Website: lowes
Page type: address-validator
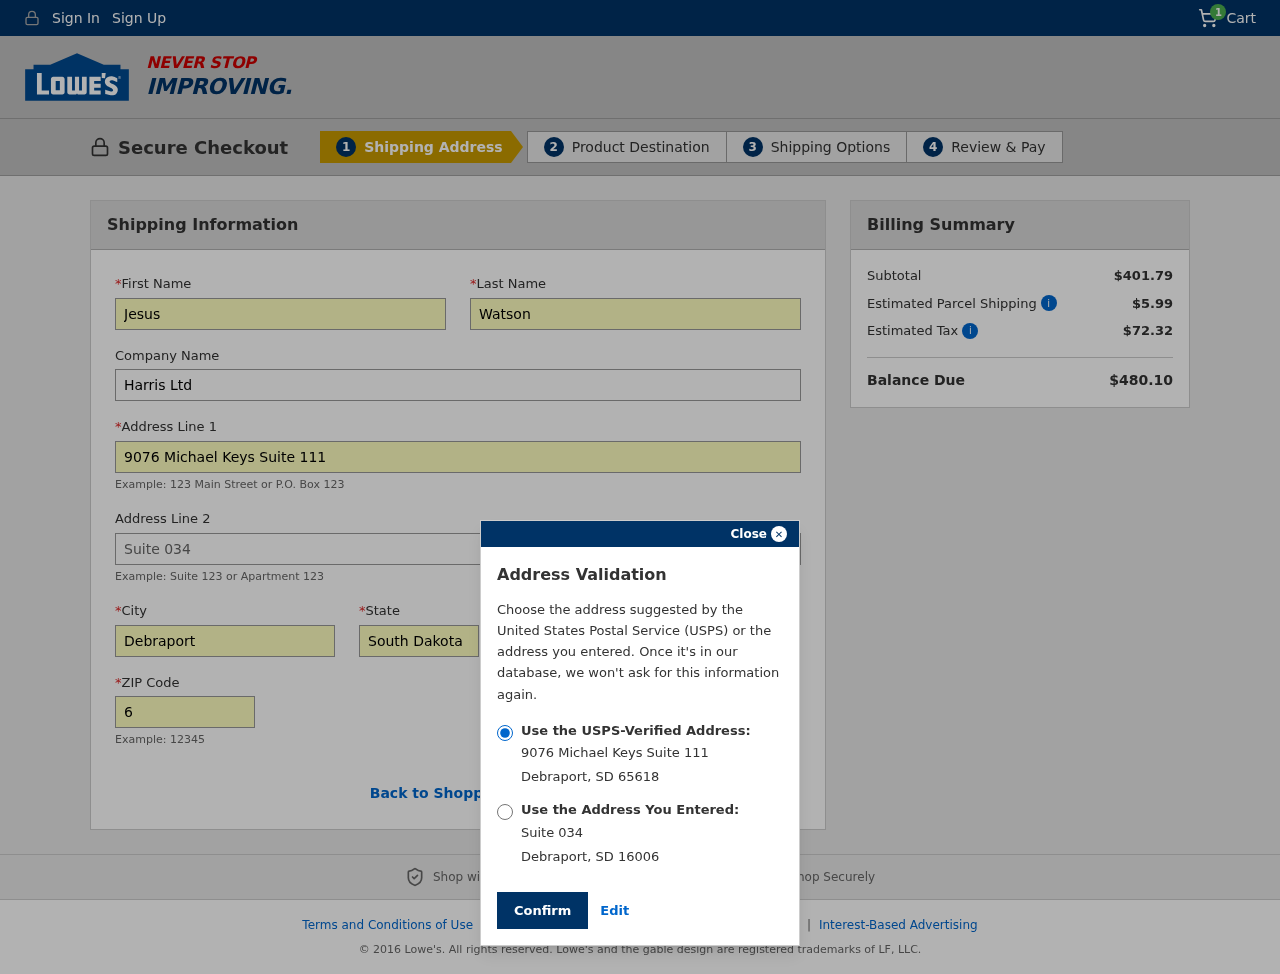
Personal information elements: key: PII_CITY
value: Debraport
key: PII_COMPANY
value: Harris Ltd
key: PII_FIRSTNAME
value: Jesus
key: PII_LASTNAME
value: Watson
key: PII_POSTCODE
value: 65618
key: PII_POSTCODE2
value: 16006
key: PII_STATE
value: South Dakota
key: PII_STATE_ABBR
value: SD
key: PII_STREET
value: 9076 Michael Keys Suite 111
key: PII_STREET2
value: Suite 034
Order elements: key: ORDER_NUM_ITEMS
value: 1
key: ORDER_SUBTOTAL
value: $401.79
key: ORDER_SHIPPING_COST
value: $5.99
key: ORDER_TAX
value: $72.32
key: ORDER_TOTAL
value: $480.10